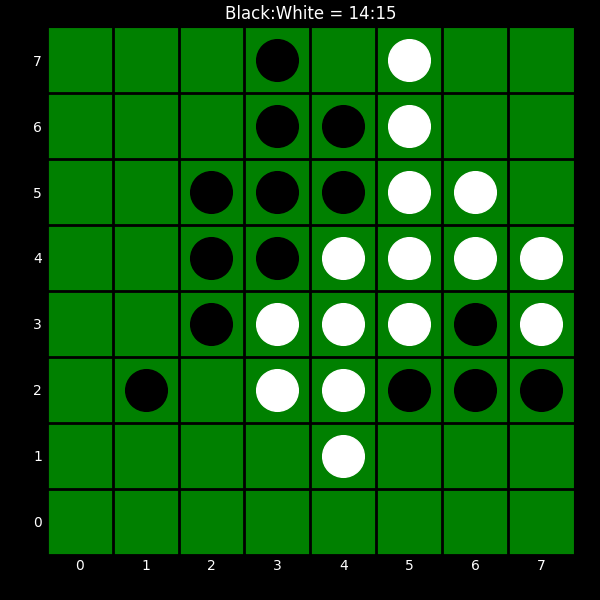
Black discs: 14
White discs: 15